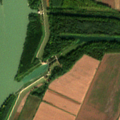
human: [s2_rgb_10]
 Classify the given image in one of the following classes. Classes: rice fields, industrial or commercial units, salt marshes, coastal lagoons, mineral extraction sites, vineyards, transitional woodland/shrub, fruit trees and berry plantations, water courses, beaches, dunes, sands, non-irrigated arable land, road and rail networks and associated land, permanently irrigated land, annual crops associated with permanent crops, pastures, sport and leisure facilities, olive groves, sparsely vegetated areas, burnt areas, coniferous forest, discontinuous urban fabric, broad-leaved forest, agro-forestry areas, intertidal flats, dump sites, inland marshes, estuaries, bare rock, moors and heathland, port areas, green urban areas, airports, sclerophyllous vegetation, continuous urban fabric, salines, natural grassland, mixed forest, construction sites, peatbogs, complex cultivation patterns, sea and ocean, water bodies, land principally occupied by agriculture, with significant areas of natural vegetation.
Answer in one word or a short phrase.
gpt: non-irrigated arable land, broad-leaved forest, water courses